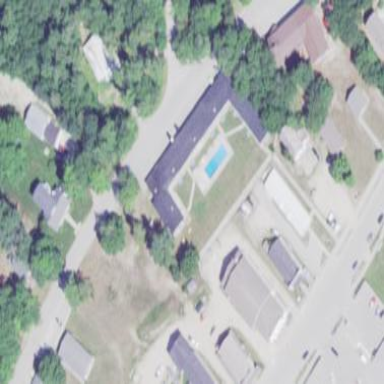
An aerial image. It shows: Motel building.